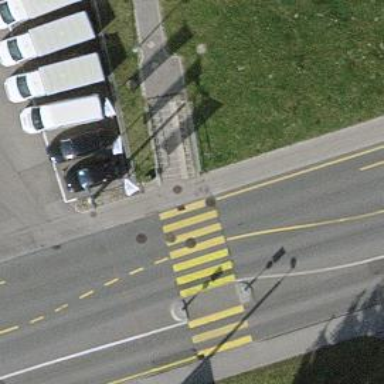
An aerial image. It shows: Asphalt steps with ramp.